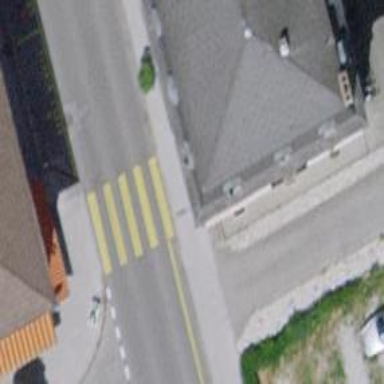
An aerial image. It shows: Zebra crossing. The crossing is uncontrolled and marked.